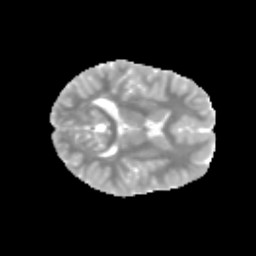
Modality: MD
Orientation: axial
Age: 13
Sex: female
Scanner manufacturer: siemens
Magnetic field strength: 3 T
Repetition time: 3.8 s
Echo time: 0.07 s